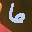
Label: 6